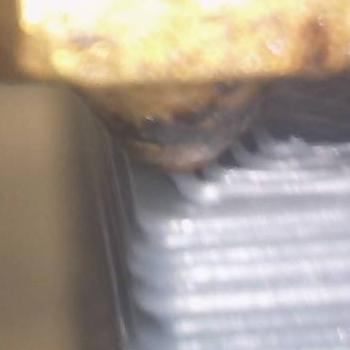
Flow rate: 37%